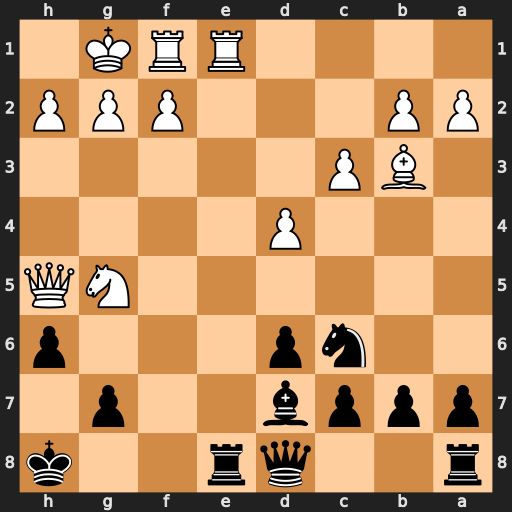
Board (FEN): r2qr2k/pppb2p1/2np3p/6NQ/3P4/1BP5/PP3PPP/4RRK1
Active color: b
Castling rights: -
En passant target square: -
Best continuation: Qxg5 Qxg5 hxg5